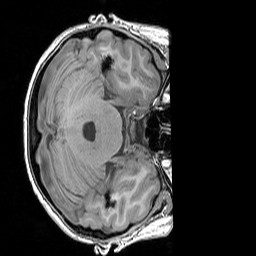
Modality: T1w
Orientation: axial
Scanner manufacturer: siemens
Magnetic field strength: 3 T
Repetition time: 1.83 s
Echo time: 0.00303 s